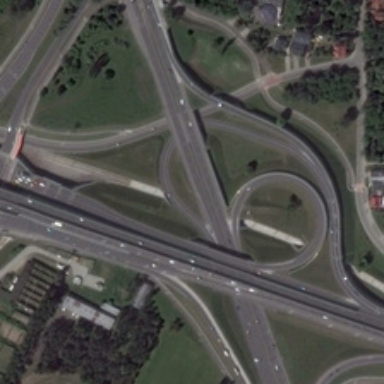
Many green trees and meadows are near a viaduct .